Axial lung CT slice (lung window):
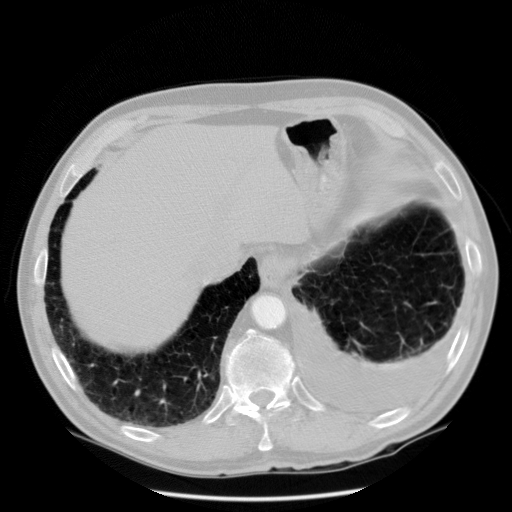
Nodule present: no